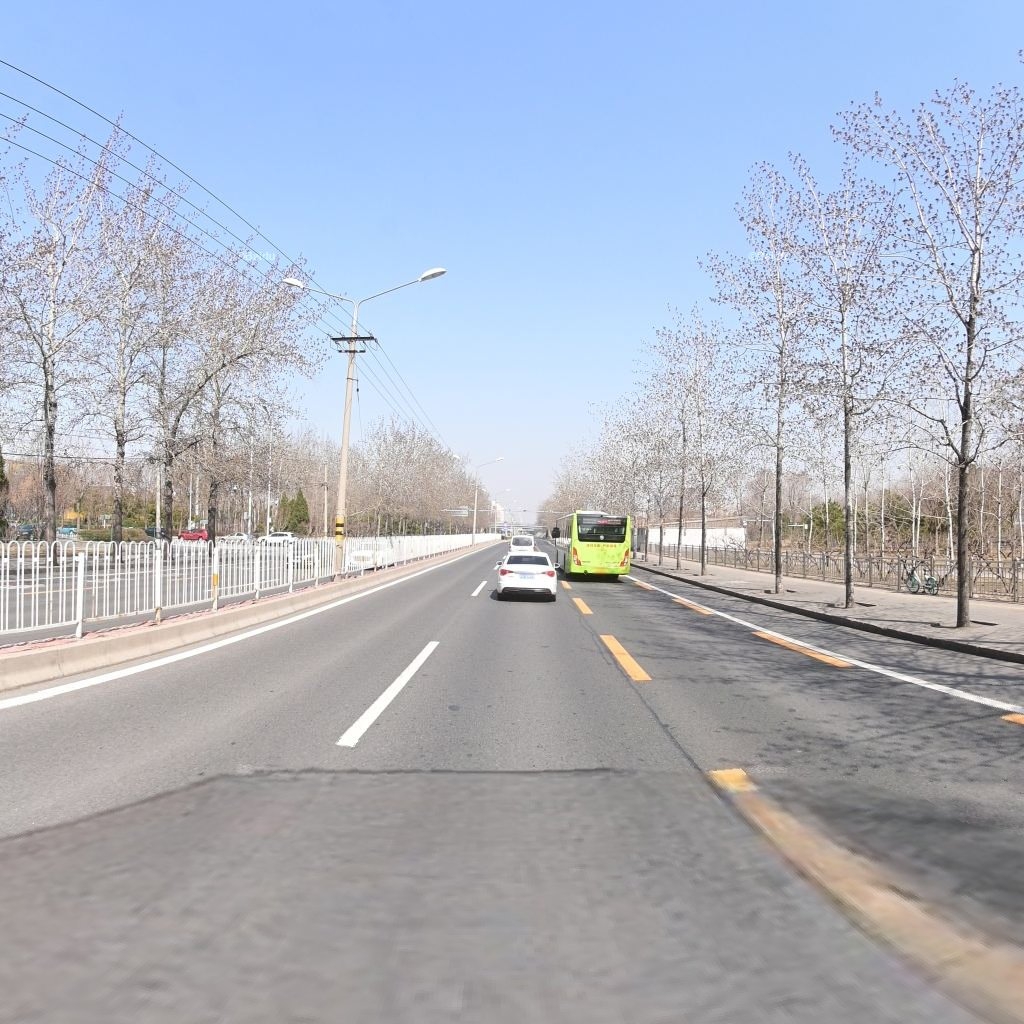
Region: Chaoyang
Road damage annotations: longitudinal patch